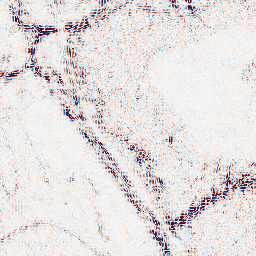
Category: wavelet
Decomposition family: wavelet_biorthogonal
Decomposition parameters: wavelet: bior5.5
level: 2
Upsampling method: quadratic
Upsampling parameters: scale: 8
Upsampling scale: 8